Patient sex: M
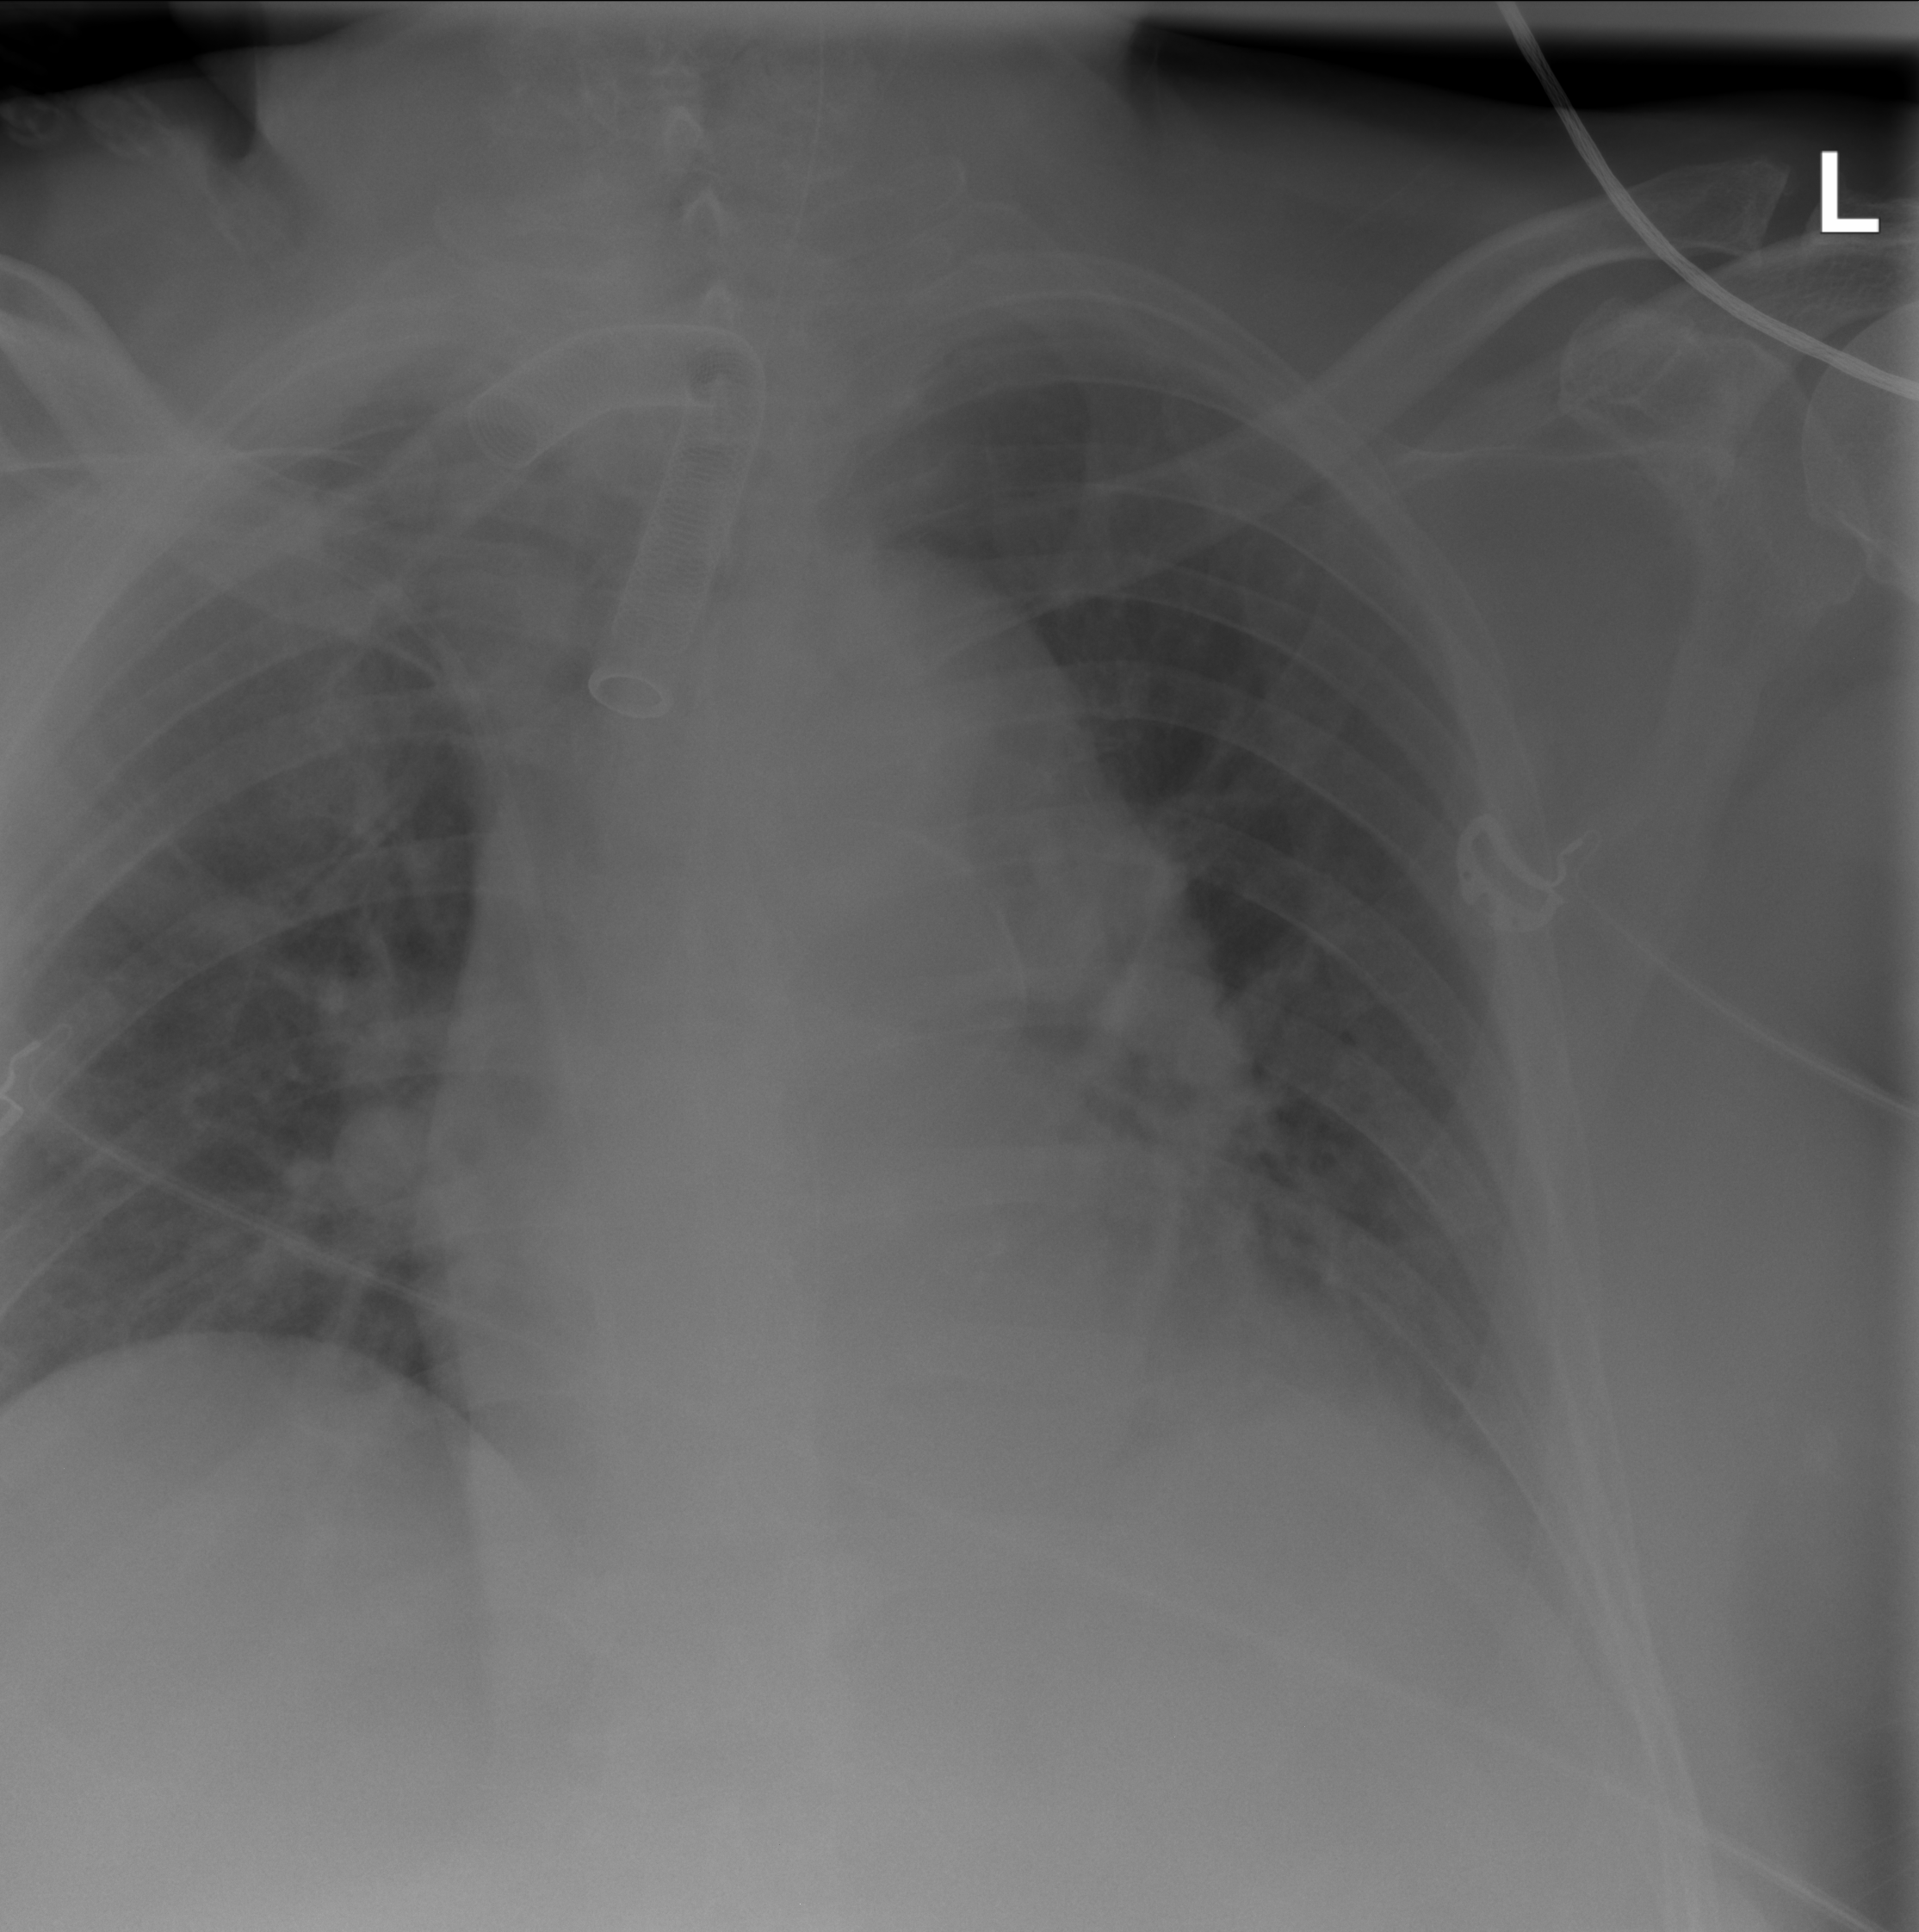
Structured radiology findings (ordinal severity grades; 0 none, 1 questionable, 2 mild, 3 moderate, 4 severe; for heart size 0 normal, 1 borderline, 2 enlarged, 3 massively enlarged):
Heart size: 1
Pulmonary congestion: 0
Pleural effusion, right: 0
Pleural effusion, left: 0
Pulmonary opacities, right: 0
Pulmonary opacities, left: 1
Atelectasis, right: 0
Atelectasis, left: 1